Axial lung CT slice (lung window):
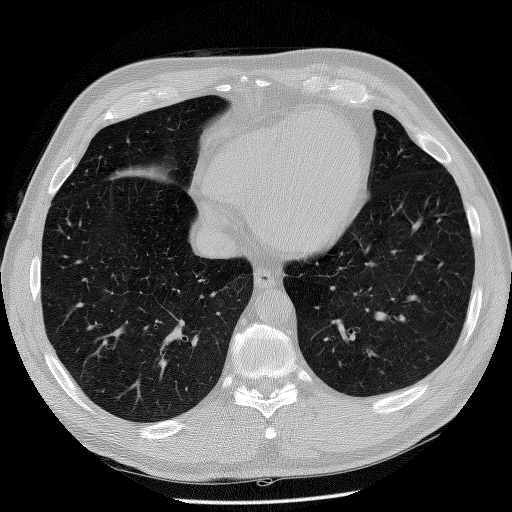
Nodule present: no